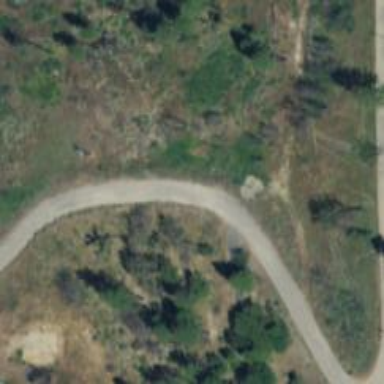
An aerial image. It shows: Residential road.